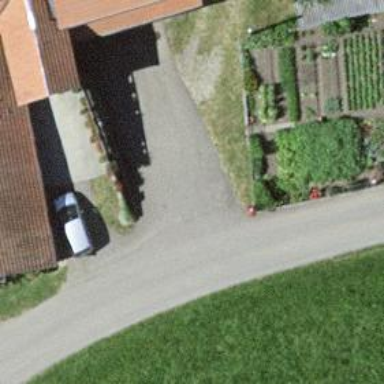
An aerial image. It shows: Farm.